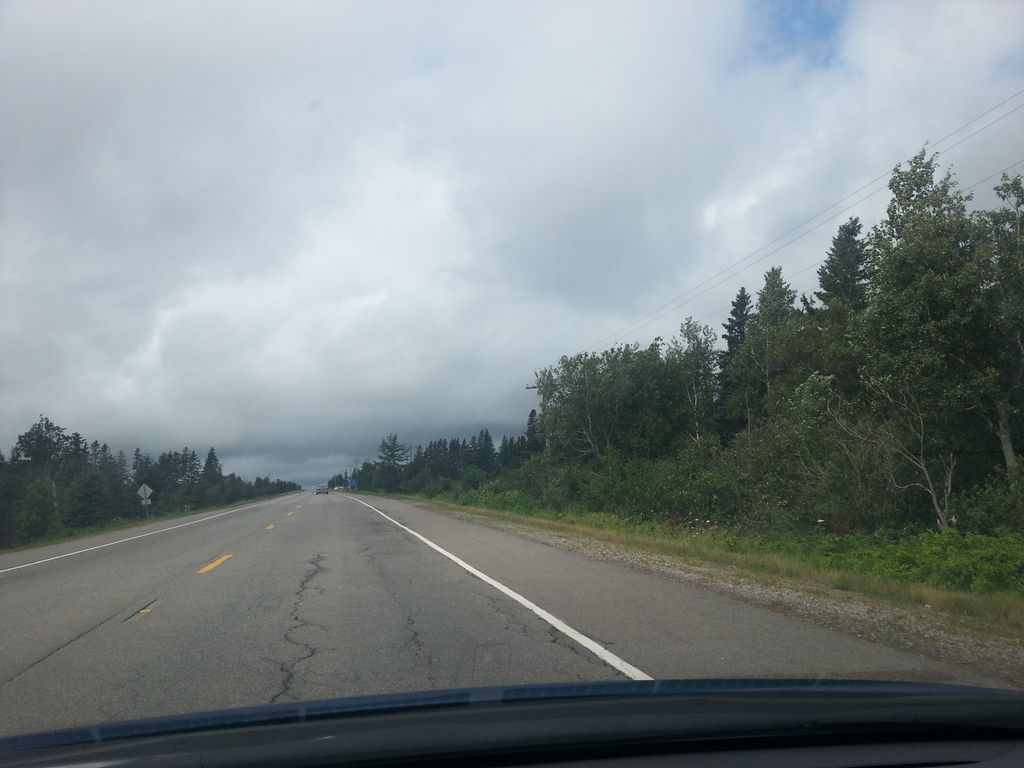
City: charlottetown